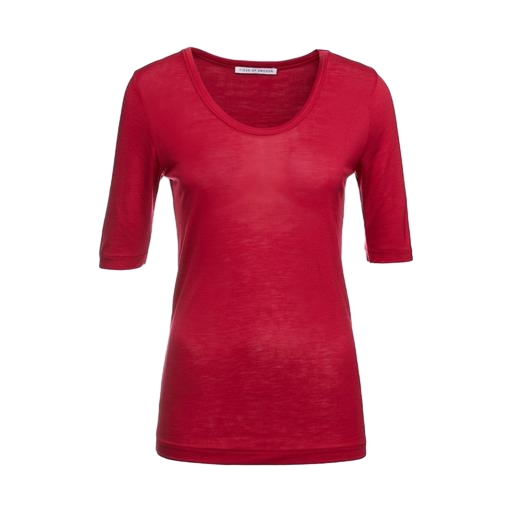
red three-quarter-sleeve scoop-neck t-shirt only macy, red scoop tee, three-quarter sleeved jersey top, white background